Question: I have installed the magento2 successfully but there are a lot of js error.
When see the console log through the firebug it shows a lot of errors and is there any thing else to config for the magento css and js.

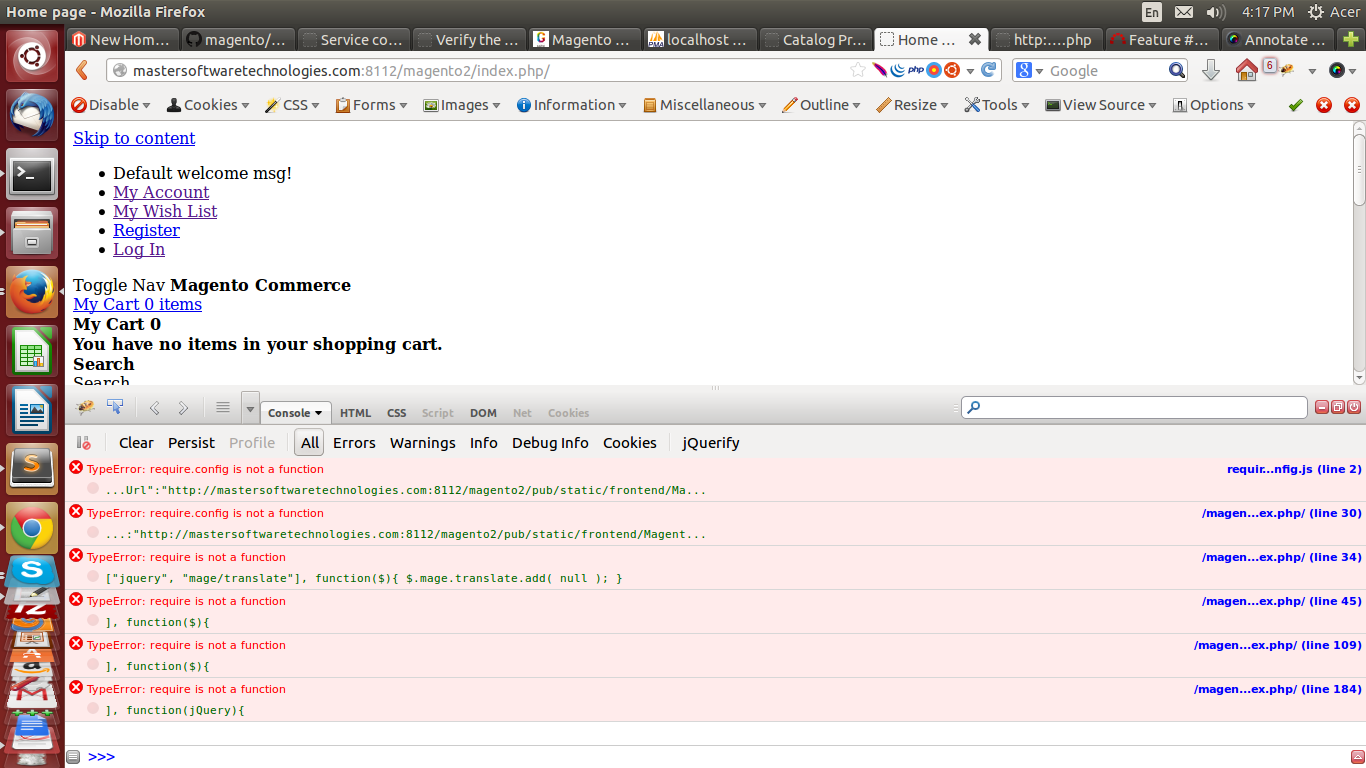
Answer: Problem solved ...
There is a 'cache' system for these static resources.
navigate to the folder dev/tools/Magento/Tools/View
Run the below command in the terminal
php deploy.php
After running this command css and other files created under the Pub/static/ folder and all the css will appear and page look fine.